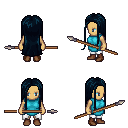
a pixel art fantasy rpg character, female body template, human, tanned skin, teal tunic, white pants, raven extra-long hairstyle, brown shoes, spear, four views (front, back, left, right), 2x2 character sprite sheet, small pixel art, hard edges, no anti-aliasing